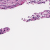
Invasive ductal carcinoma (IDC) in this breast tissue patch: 0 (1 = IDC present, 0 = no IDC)